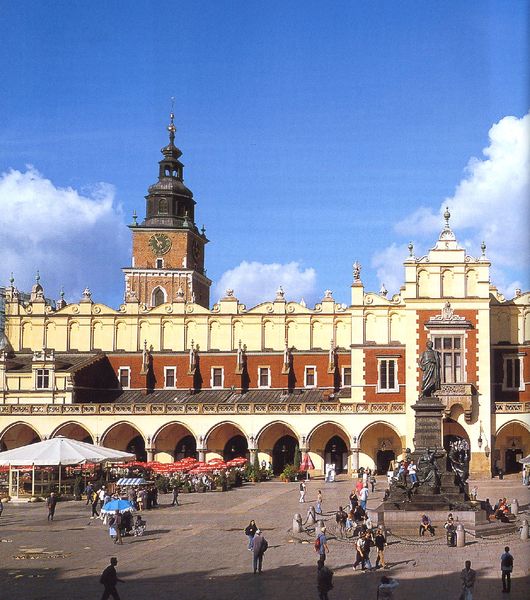
Titel: Krakau, Hauptmarkt mit den Tuchhallen und dem Mickiewicz-Denkmal
Standort: Krakau (Kraków) (EU - PL)
Schlagwörter: schatten, kirchturm, menschen, stadt, braun, café, fenster, licht, gebäude, schirm, sockel, kirche, sonne, gold, brunnen, turm, statue, fassade, platz, staffage, uhr, foto, fotografie, bögen, denkmal, arkaden, rundbögen, marktplatz, leipzig, sonnenschirme, dendkmal